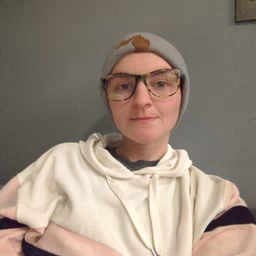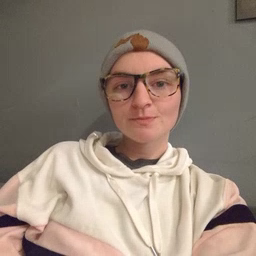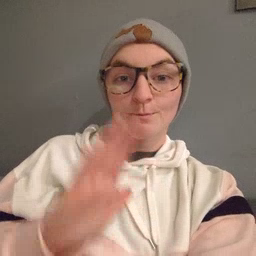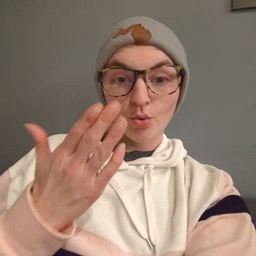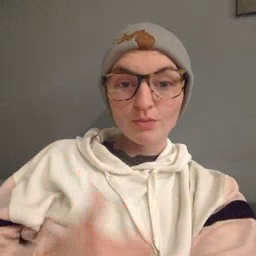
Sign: book